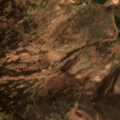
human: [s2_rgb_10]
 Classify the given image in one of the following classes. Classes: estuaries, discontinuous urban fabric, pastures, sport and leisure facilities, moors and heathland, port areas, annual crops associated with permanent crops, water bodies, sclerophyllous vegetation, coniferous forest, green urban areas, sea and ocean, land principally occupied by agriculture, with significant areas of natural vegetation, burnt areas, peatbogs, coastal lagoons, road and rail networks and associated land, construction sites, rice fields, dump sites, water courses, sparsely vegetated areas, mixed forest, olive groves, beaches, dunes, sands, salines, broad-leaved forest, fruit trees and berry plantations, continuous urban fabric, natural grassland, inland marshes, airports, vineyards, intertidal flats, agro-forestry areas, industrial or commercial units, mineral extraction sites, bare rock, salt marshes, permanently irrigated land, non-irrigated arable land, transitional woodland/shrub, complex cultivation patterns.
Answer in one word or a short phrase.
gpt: coniferous forest, burnt areas, peatbogs